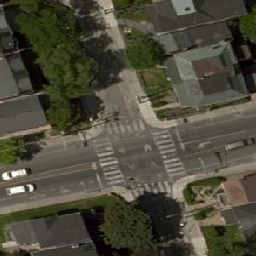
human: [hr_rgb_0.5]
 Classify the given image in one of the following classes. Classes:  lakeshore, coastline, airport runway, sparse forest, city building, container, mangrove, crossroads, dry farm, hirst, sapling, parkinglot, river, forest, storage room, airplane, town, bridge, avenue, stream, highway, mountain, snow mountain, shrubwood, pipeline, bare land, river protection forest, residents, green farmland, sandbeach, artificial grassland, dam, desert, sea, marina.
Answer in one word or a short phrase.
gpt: crossroads